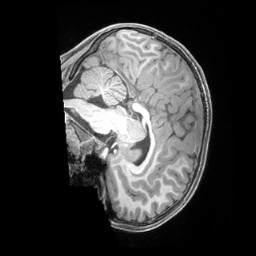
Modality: T1w
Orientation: sagittal
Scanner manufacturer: siemens
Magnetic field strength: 3 T
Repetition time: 2.4 s
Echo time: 0.00224 s